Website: home-depot
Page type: cart
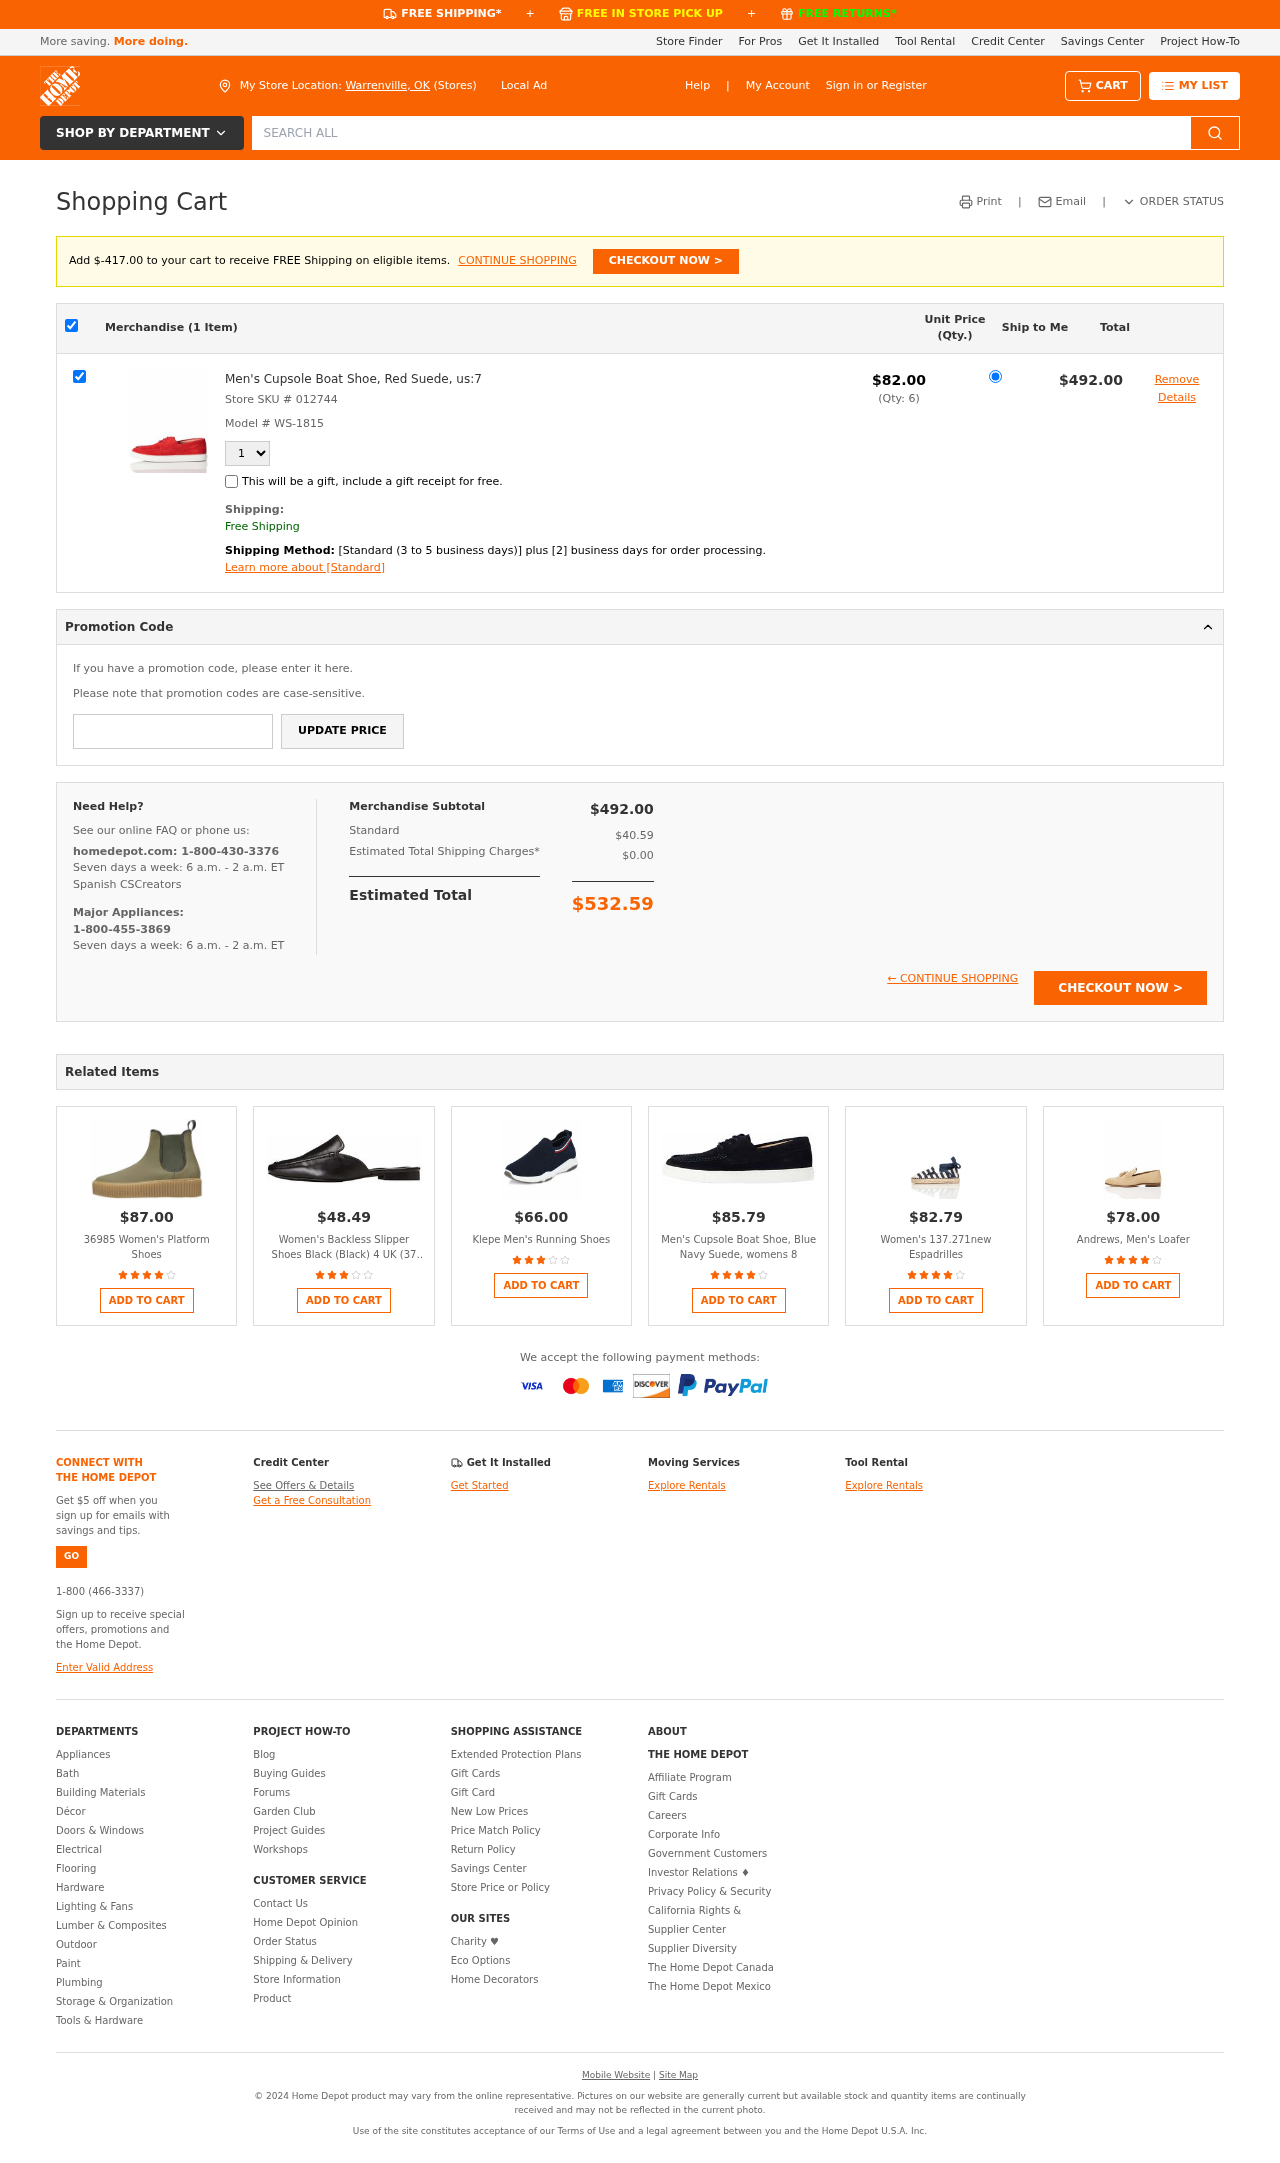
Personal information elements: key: PII_CITY_STATE
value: Warrenville, OK
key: PII_PROMO_CODE
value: WELCOME46
Product elements: key: PRODUCT1_NAME
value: Men's Cupsole Boat Shoe, Red Suede, us:7
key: PRODUCT1_PRICE
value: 82
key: PRODUCT1_QUANTITY
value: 6
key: PRODUCT1_QUANTITY
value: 1
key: PRODUCT2_NAME
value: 36985 Women's Platform Shoes
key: PRODUCT2_PRICE
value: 87
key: PRODUCT2_RATING
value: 3.8
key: PRODUCT3_NAME
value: Women's Backless Slipper Shoes Black (Black) 4 UK (37 EU)
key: PRODUCT3_PRICE
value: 48.49
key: PRODUCT3_RATING
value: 3.4
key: PRODUCT4_NAME
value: Klepe Men's Running Shoes
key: PRODUCT4_PRICE
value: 66
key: PRODUCT4_RATING
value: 3.4
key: PRODUCT5_NAME
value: Men's Cupsole Boat Shoe, Blue Navy Suede, womens 8
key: PRODUCT5_PRICE
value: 85.79
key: PRODUCT5_RATING
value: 3.8
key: PRODUCT6_NAME
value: Women's 137.271new Espadrilles
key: PRODUCT6_PRICE
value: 82.79
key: PRODUCT6_RATING
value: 4
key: PRODUCT7_NAME
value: Andrews, Men's Loafer
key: PRODUCT7_PRICE
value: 78
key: PRODUCT7_RATING
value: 3.6
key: PRODUCT1_SKU
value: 012744
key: PRODUCT1_MODEL
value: WS-1815
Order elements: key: AMOUNT_TO_FREE_SHIPPING
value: $-417.00
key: ORDER_NUM_ITEMS
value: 1
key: ORDER_SUBTOTAL
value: $492.00
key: ORDER_TAX
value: $40.59
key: ORDER_SHIPPING_COST
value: $0.00
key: ORDER_TOTAL
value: $532.59
Search elements: key: HEADER_SEARCH
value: SEARCH ALL